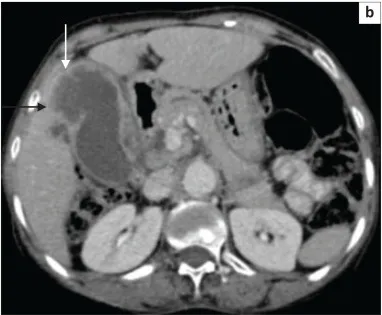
(b) Focal breach in mucosal lining (white arrow) and indistinctiveness with adjacent liver noted (black arrow).
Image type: radiology (ct)